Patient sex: M
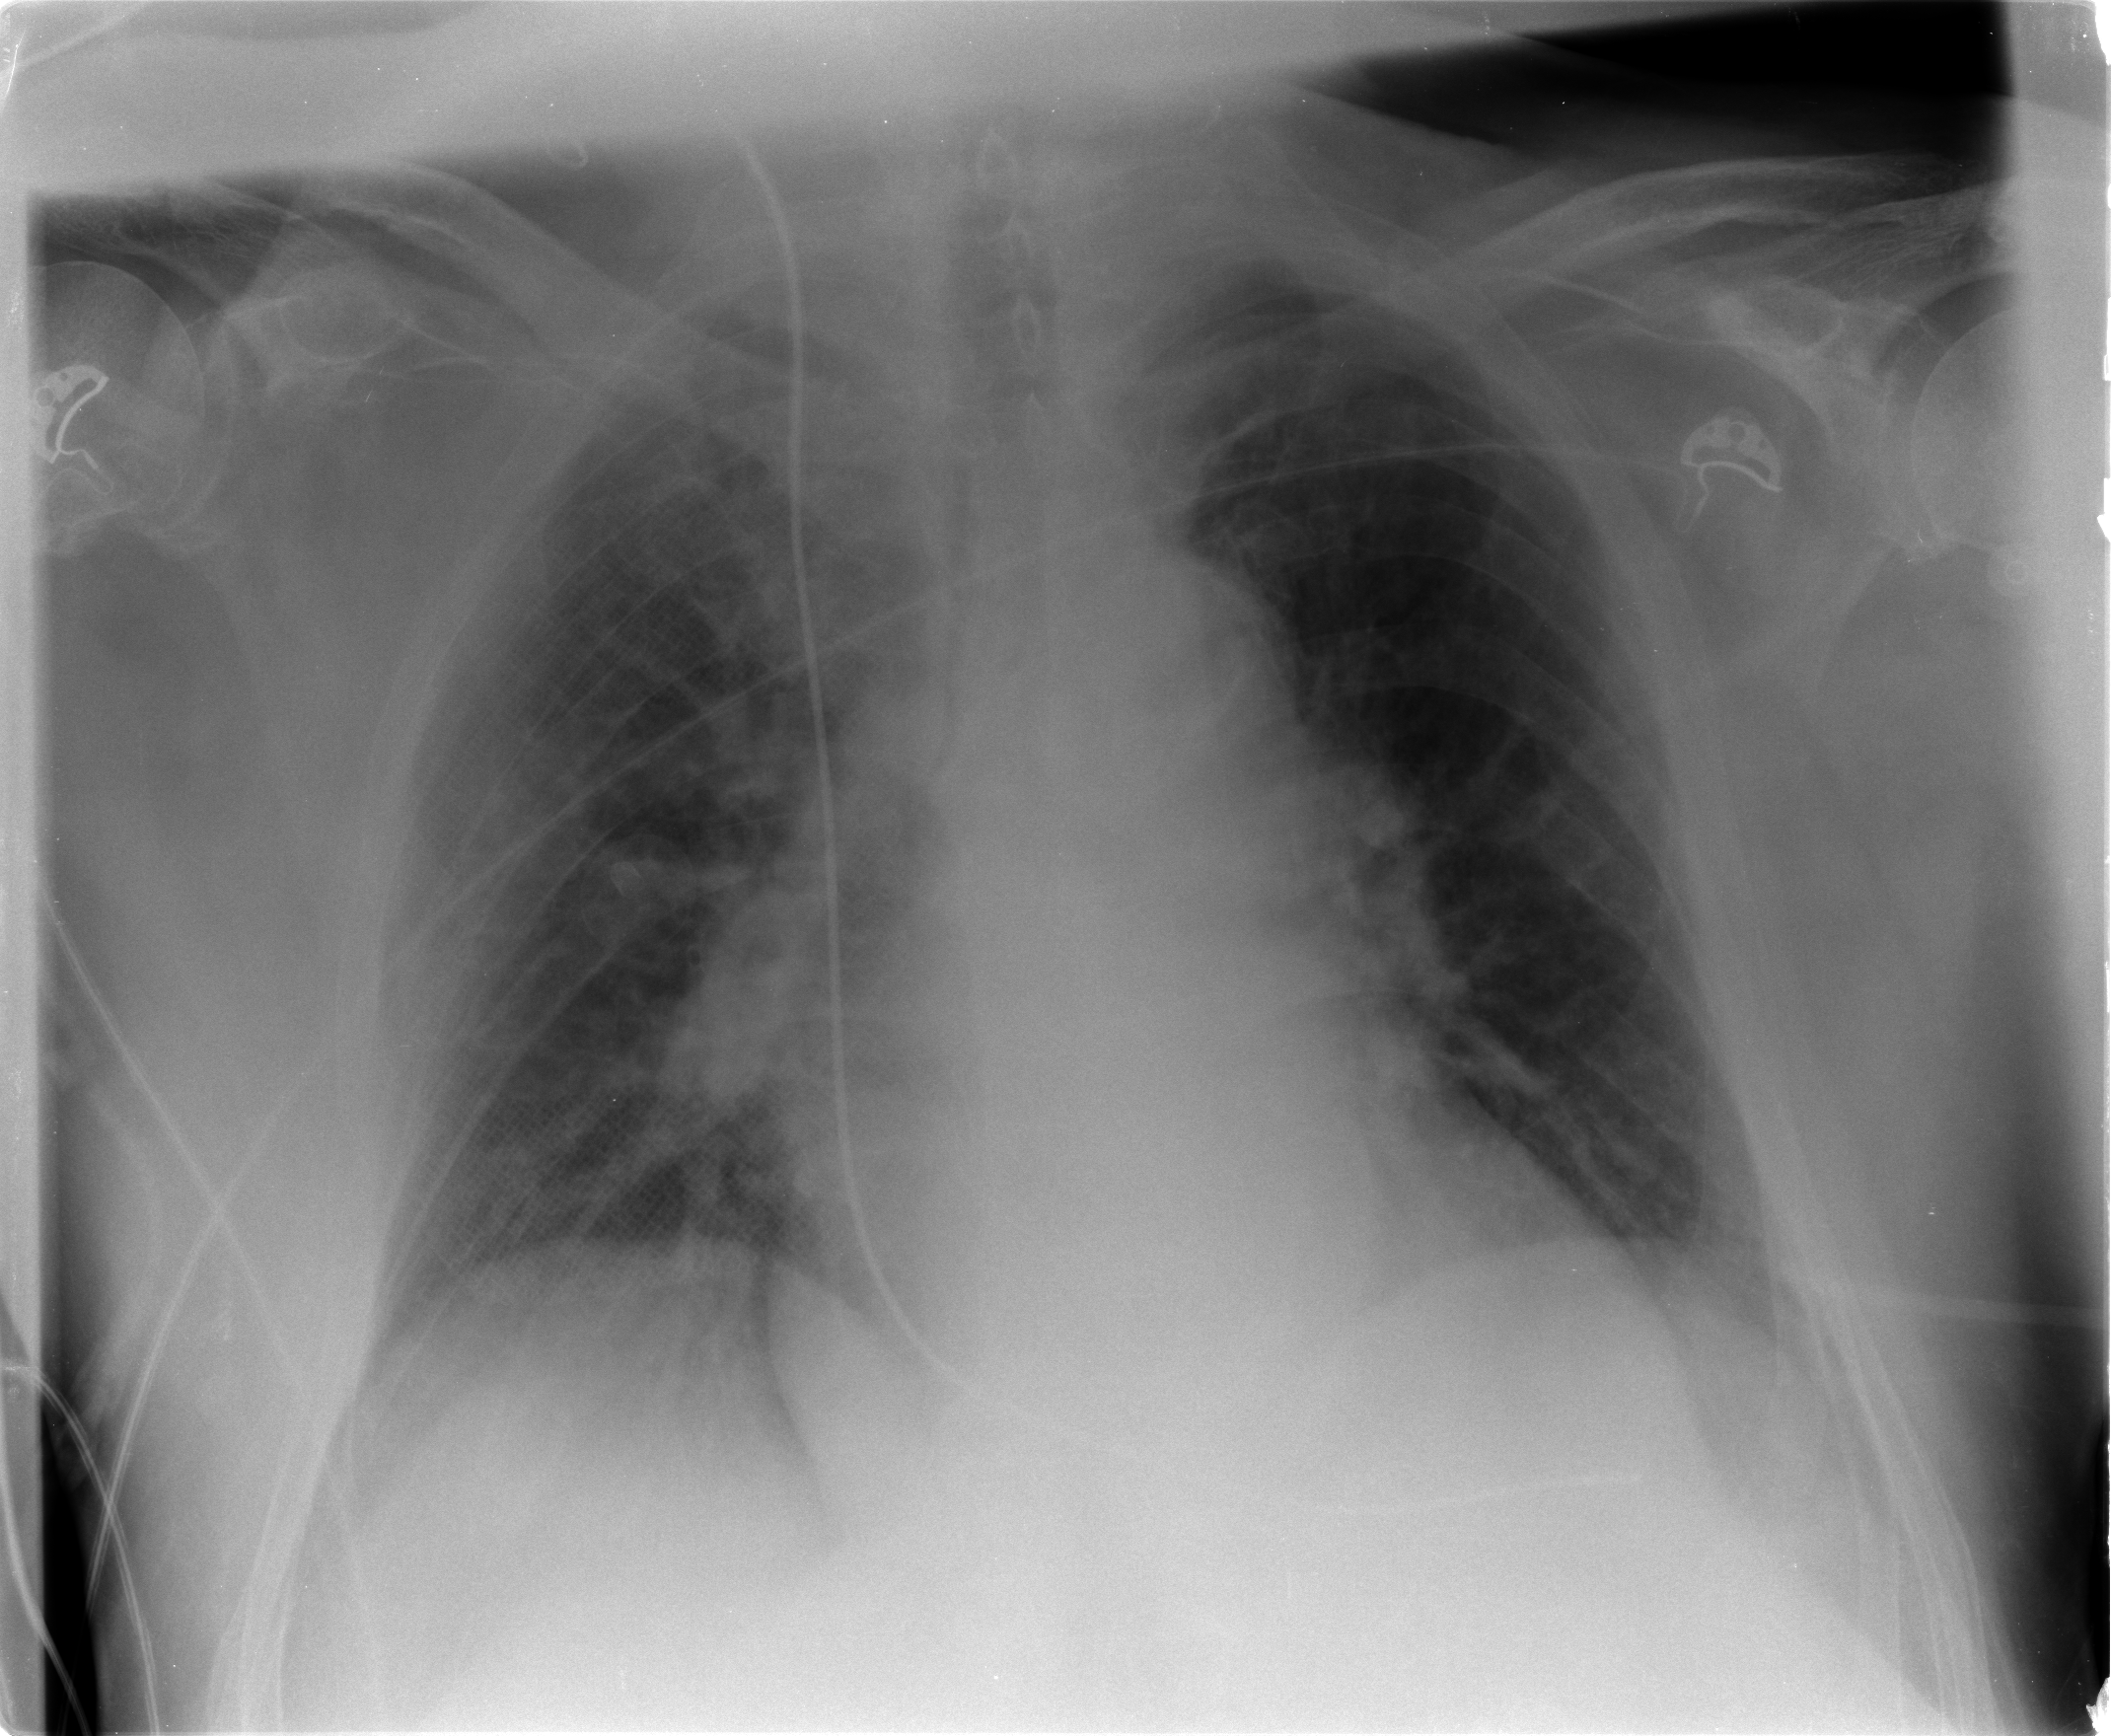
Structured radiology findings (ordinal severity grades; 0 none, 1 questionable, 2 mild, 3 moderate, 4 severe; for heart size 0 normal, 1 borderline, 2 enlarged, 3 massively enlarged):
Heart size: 1
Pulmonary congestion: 3
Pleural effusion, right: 1
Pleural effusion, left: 0
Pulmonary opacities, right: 1
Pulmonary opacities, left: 1
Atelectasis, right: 2
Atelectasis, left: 0